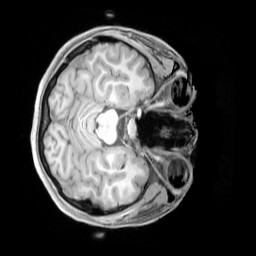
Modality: T1w
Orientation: axial